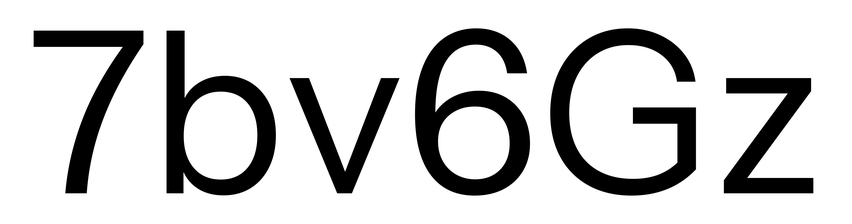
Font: InstrumentSans_Regular